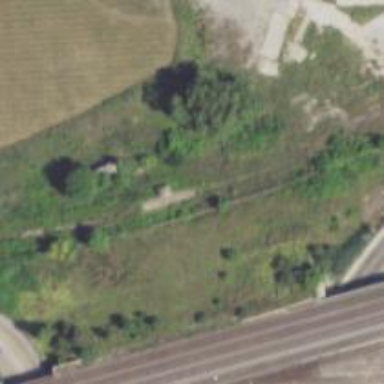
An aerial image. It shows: Abandoned railway siding.